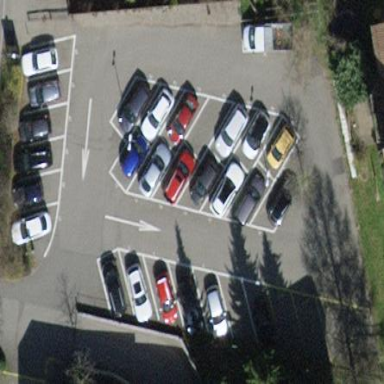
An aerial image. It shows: Parking area with surface.